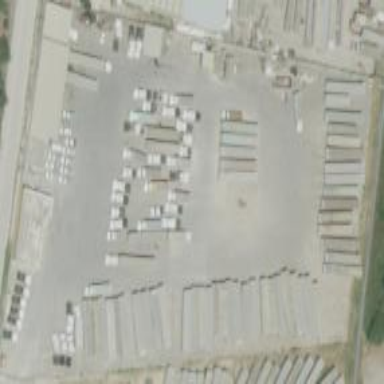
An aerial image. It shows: Industrial area primarily used for transport purposes.